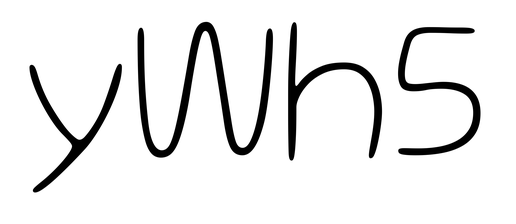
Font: Gluten_Thin